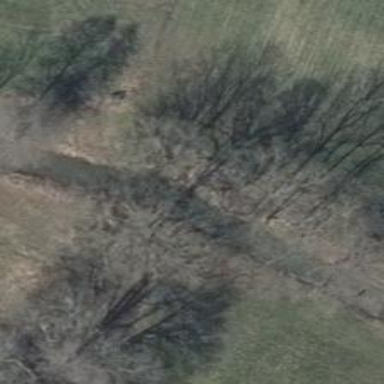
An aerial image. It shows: Row of deciduous broadleaved trees.